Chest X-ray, PA view. Patient: 62 years old, sex F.
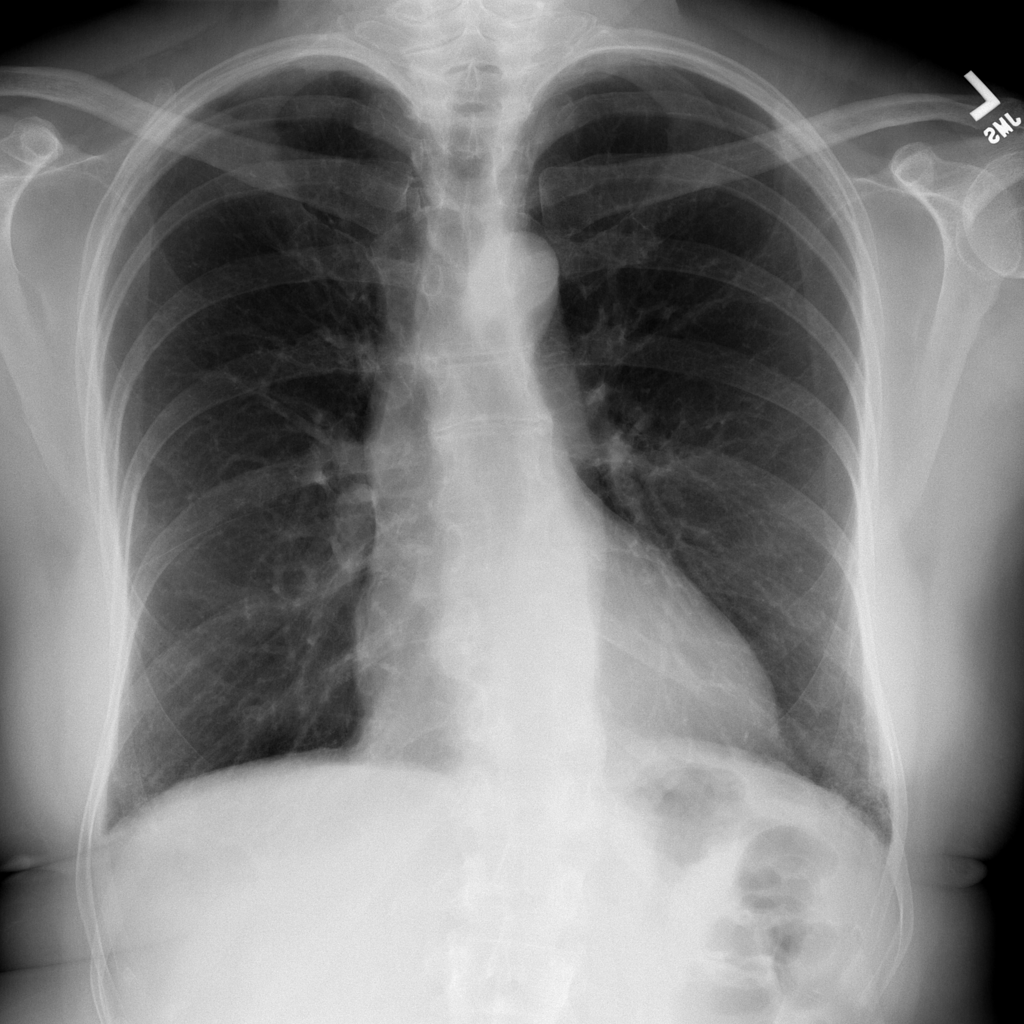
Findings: No Finding